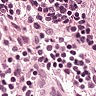
Metastatic tissue present: no